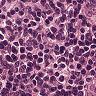
Metastatic tissue present: no